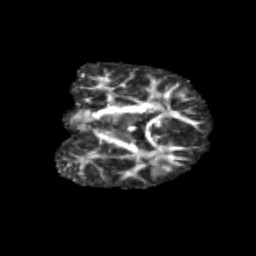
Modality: FA
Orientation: coronal
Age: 11
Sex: male
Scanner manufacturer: siemens
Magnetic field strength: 3 T
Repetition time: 3.8 s
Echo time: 0.07 s